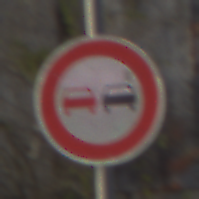
Verkehrszeichen: Ueberholverbot
Umgebung: Outdoor, Urban
Tageszeit: MorningAfternoon
Wetter: PartlyCloudy
Licht: Natural
Jahreszeit: NotSpecified
Kontrast: MediumContrast